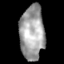
Tissue: skin
Cell type: Epithelial cells
Senescence score: 0.1928
Nuclear area (px): 1299
Mean DAPI intensity: 161.628